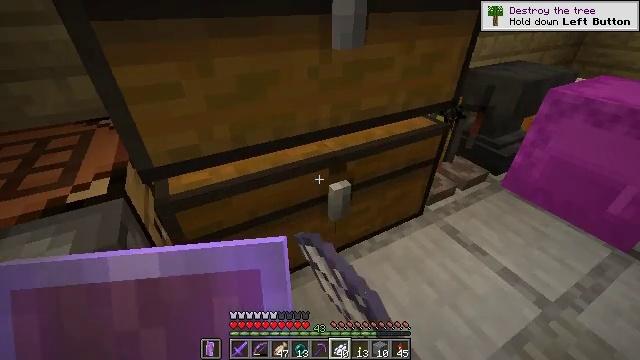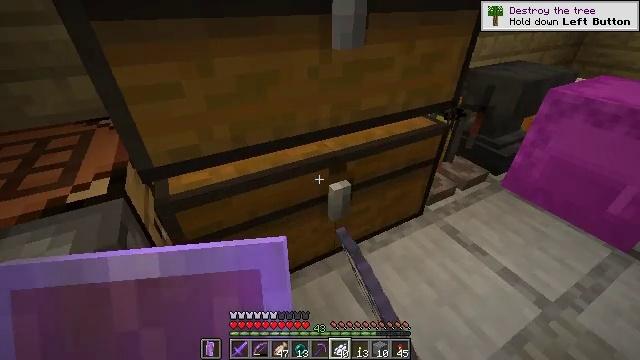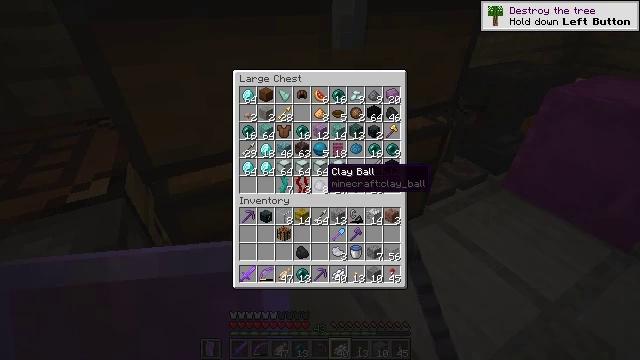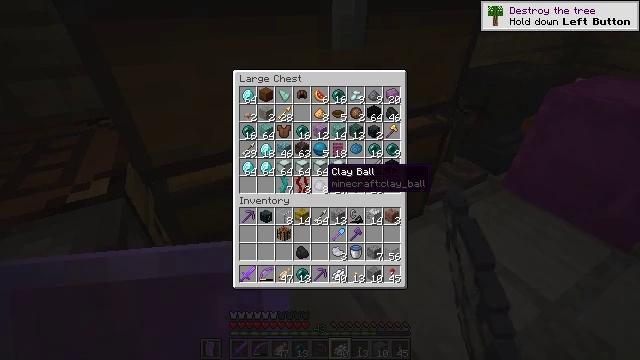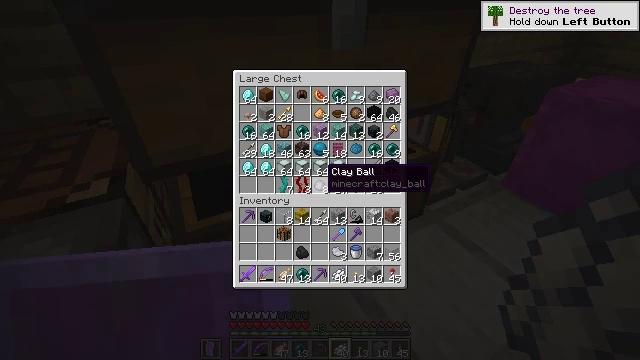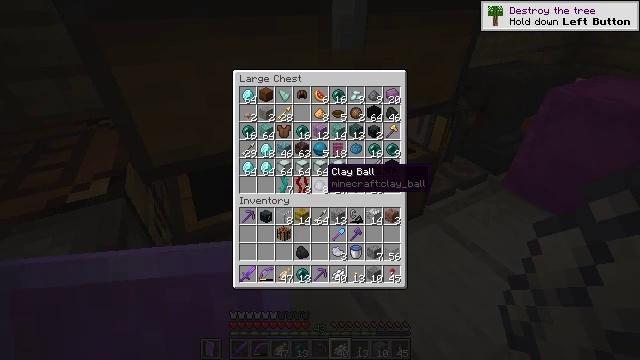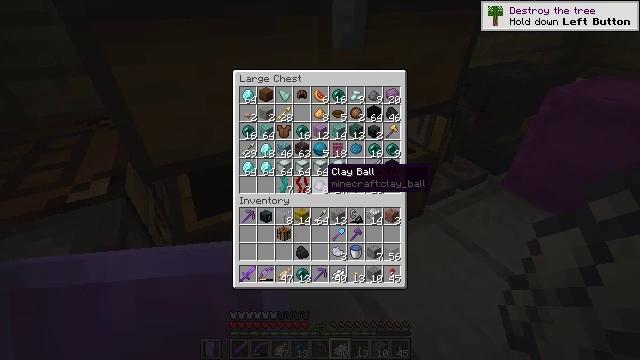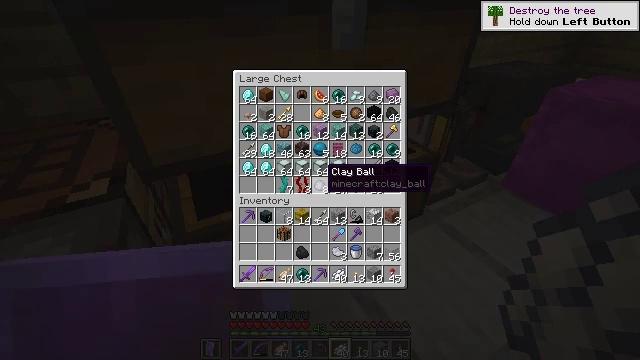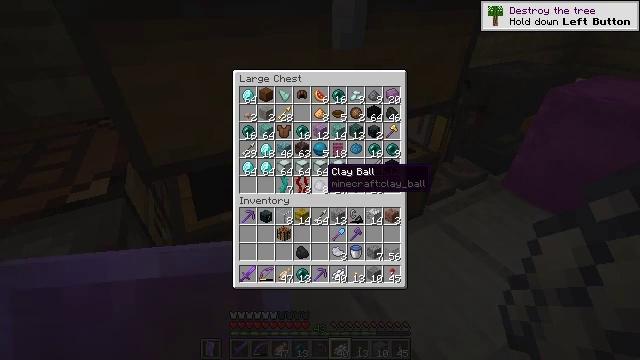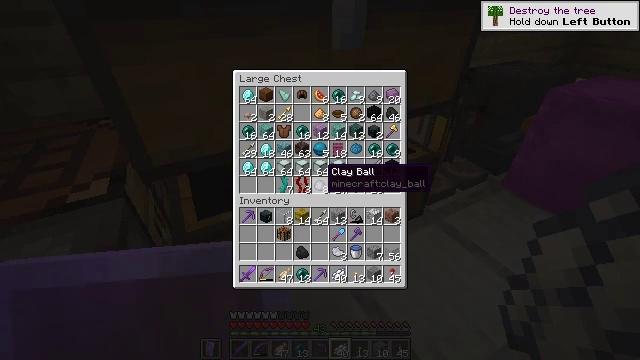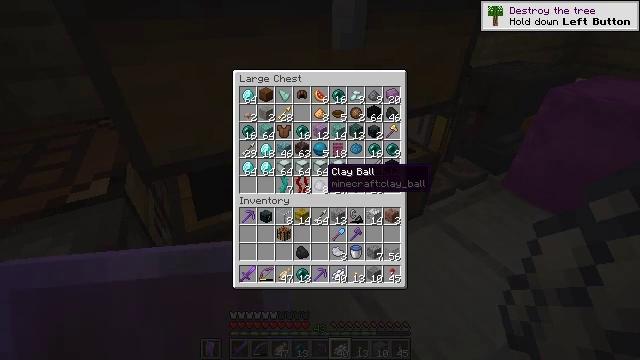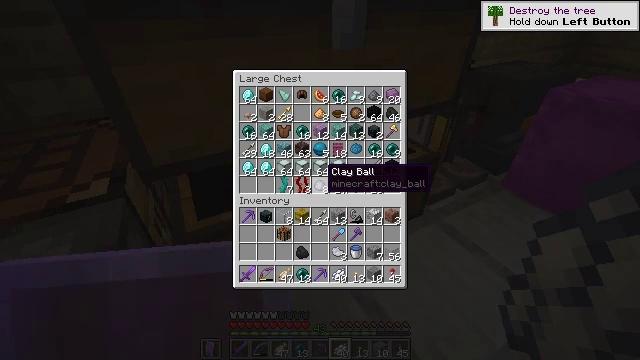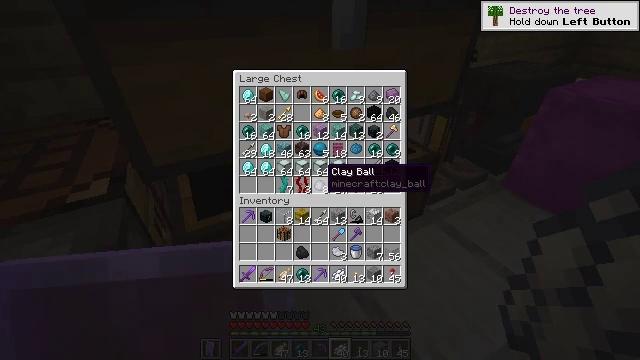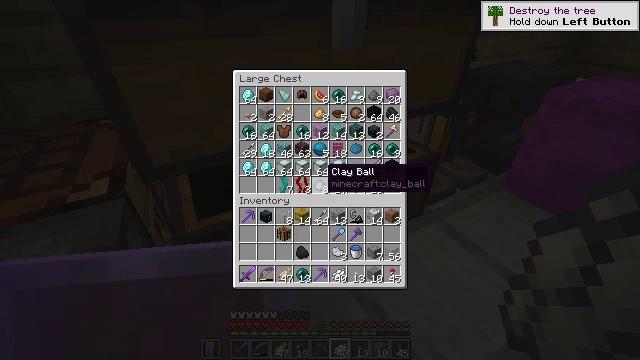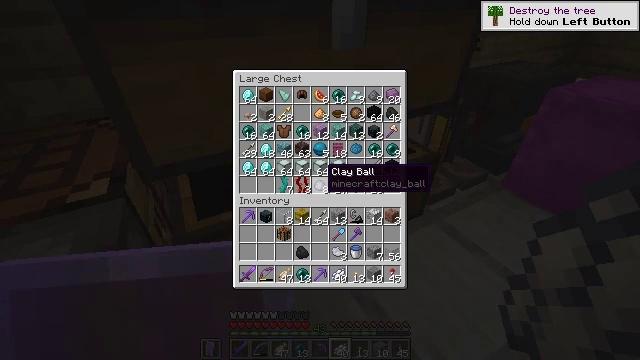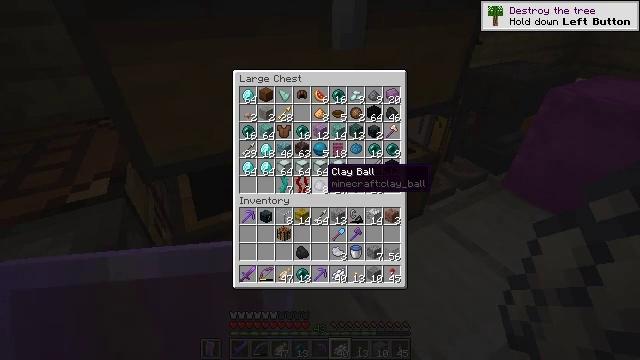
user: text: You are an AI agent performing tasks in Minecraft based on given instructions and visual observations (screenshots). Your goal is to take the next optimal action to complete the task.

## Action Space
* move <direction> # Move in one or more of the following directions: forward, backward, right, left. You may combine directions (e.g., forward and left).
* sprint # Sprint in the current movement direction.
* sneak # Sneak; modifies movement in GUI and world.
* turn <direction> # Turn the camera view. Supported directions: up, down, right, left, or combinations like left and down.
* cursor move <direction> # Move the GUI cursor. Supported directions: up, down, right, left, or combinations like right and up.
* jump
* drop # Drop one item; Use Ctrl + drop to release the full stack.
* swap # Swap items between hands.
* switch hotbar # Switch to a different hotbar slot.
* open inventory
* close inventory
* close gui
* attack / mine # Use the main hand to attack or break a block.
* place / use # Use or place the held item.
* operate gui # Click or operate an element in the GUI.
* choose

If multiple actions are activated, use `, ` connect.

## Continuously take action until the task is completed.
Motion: motion action
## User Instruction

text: Open the crafting table to create light gray stained glass.
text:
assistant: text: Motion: no_op
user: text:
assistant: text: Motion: open gui
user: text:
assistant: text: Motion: no_op
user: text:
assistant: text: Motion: no_op
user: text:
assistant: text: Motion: no_op
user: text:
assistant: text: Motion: no_op
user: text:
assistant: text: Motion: no_op
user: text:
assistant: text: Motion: no_op
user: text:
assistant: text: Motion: no_op
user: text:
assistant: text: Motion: no_op
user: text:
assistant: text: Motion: no_op
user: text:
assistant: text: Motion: no_op
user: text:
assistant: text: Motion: no_op
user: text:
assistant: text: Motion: no_op
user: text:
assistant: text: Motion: no_op
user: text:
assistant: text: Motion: no_op
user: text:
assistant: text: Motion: no_op
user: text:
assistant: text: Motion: no_op
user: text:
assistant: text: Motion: no_op
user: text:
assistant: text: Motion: no_op
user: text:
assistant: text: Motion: no_op
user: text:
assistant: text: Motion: no_op
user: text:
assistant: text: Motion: no_op
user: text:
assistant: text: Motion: no_op
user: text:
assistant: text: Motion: no_op
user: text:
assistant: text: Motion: turn left, close gui
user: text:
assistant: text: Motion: turn left
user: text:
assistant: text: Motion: move forward, turn left and down
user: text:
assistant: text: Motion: move forward, turn left
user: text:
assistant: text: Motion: move forward